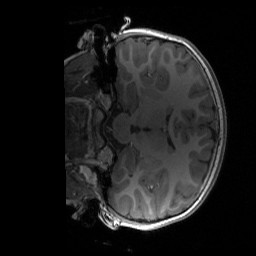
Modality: T1w
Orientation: coronal
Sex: female
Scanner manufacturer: siemens
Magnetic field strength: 3 T
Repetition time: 1.9 s
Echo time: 0.00243 s